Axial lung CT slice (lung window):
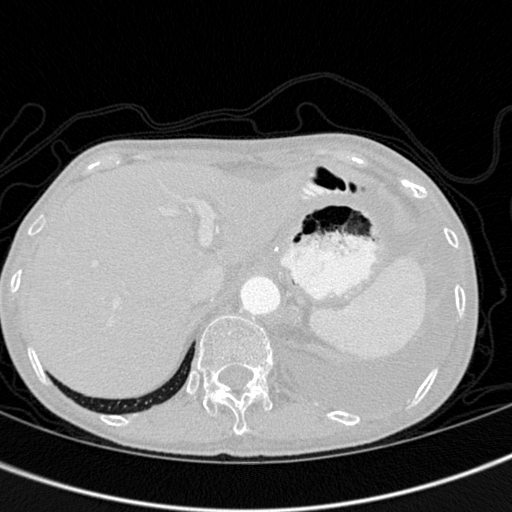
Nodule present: no